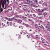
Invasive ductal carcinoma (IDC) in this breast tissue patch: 1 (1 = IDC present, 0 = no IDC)